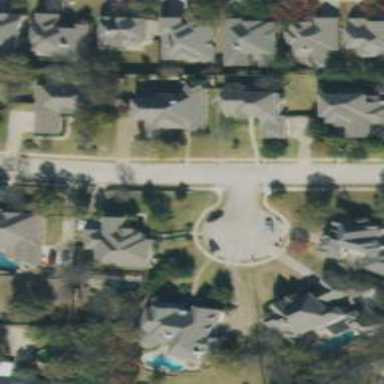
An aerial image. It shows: Circle designated as turning point on the road.